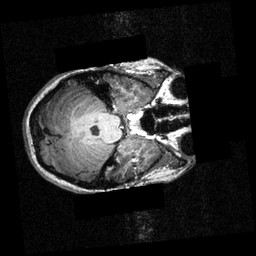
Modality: T1w
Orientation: axial
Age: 16
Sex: female
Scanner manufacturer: siemens
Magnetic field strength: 3.951 T
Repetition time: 1.5 s
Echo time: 0.00335 s